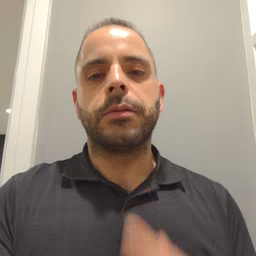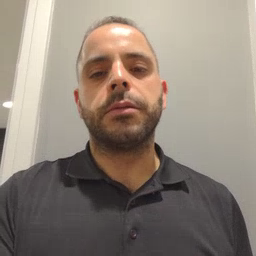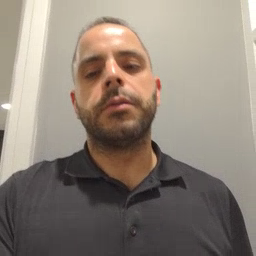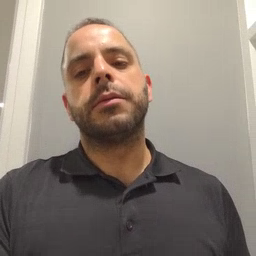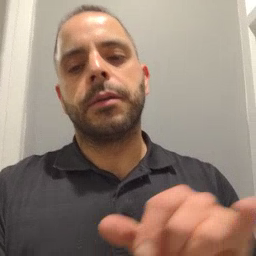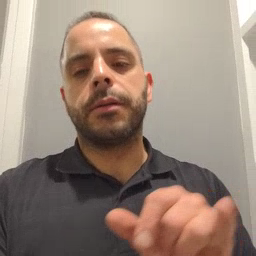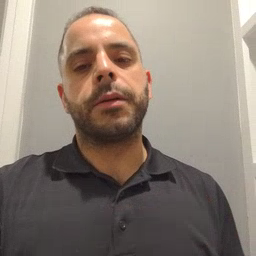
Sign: same